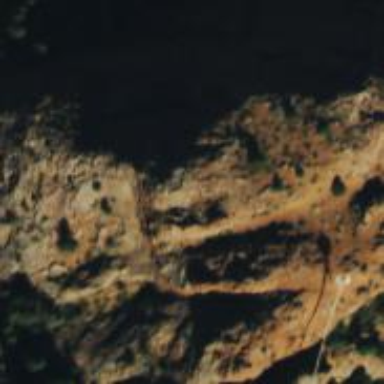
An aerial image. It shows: Natural cliff.